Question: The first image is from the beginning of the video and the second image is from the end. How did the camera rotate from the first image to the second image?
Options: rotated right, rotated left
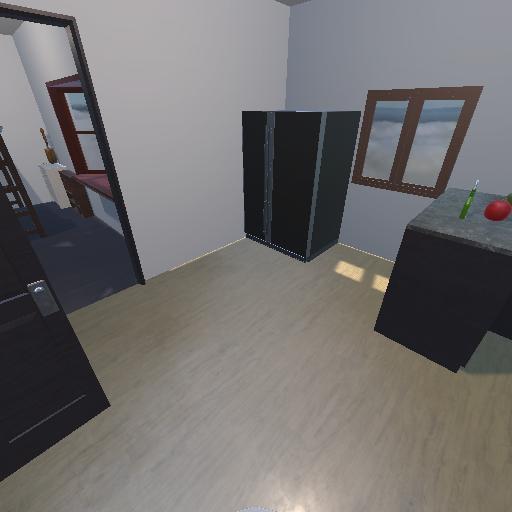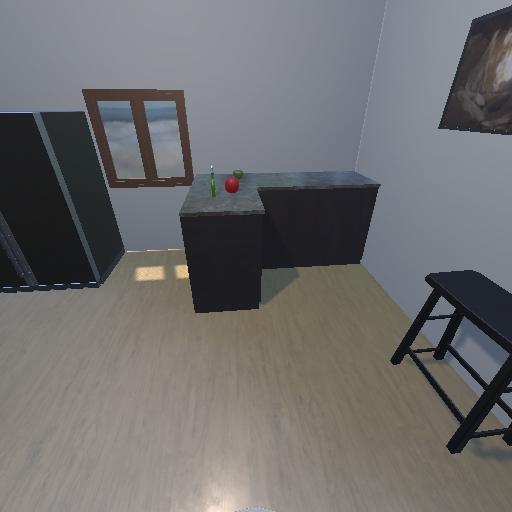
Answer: rotated right